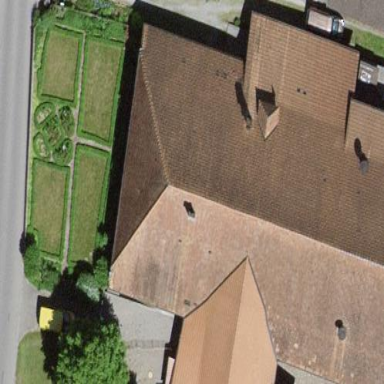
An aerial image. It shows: Farm building.